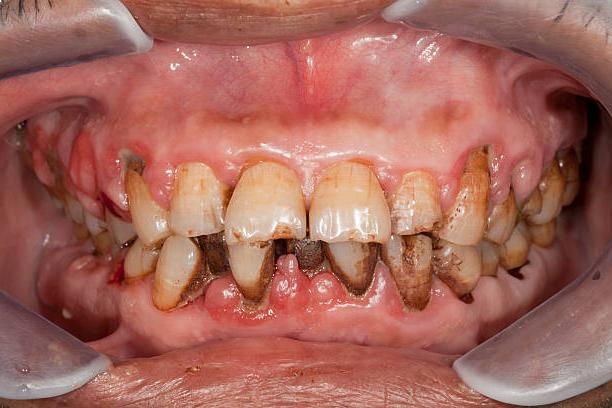
Condition: Calculus